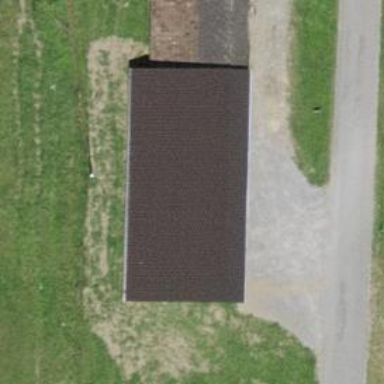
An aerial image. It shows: Rural barn.